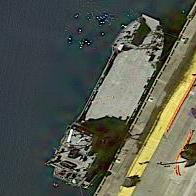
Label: civil